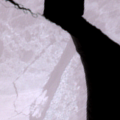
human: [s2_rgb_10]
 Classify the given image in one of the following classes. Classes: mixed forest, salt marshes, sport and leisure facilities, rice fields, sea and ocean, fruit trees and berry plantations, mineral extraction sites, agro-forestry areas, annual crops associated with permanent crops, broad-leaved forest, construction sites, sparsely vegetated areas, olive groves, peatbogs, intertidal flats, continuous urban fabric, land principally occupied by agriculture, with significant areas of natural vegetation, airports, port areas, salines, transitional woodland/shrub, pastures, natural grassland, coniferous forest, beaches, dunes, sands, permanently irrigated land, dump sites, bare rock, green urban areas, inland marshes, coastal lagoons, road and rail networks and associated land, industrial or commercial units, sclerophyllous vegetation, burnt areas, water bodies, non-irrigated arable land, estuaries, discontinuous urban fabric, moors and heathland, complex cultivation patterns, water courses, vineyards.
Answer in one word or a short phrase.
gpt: sea and ocean